Current action and preconditions to check: path_clear

Your task: For each precondition in the list above, predict whether it will hold at this action.

Consider the current scene as observed from the mobile robot's camera, and analyze the predicted future states of all dynamic agents (e.g., people, animals, vehicles, or any moving entities) within the NEXT SECOND.

IMPORTANT: Only answer "very likely" if you are absolutely certain—based on strong, clear evidence—that a dynamic agent will violate the precondition in the predicted future state. Do NOT answer "very likely" for unlikely, ambiguous, or low-probability risks.

Ask yourself for each precondition: Is there a high probability, with clear and convincing evidence, that the predicted future states of any dynamic agent will interfere with the predicted future state of the currently executing action within the NEXT SECOND, causing that precondition to fail?

Assess the risk level based on these predictions. Use "likely" or "very likely" if motions create a clear risk of interference.

Use "neutral" or "improbable" if agents are nearby but their predicted paths are clearly diverging or non-conflicting.

Failure Risk Categories: "very improbable", "improbable", "neutral", "likely", "very likely"

Answer Format: Output ONLY the probability_of_failure value from these categories: "very improbable", "improbable", "neutral", "likely", "very likely"

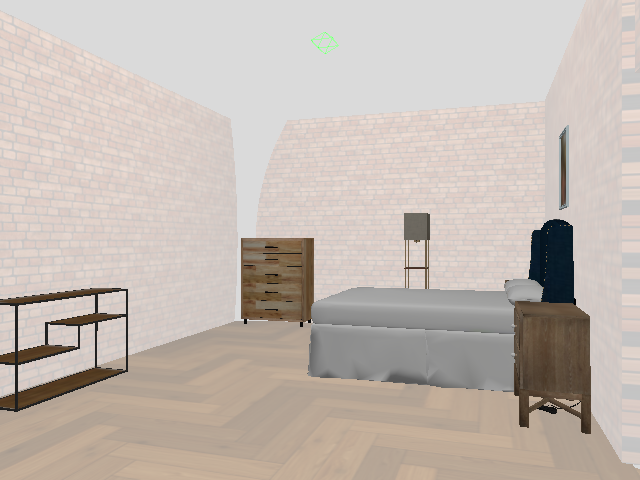

Answer: very improbable